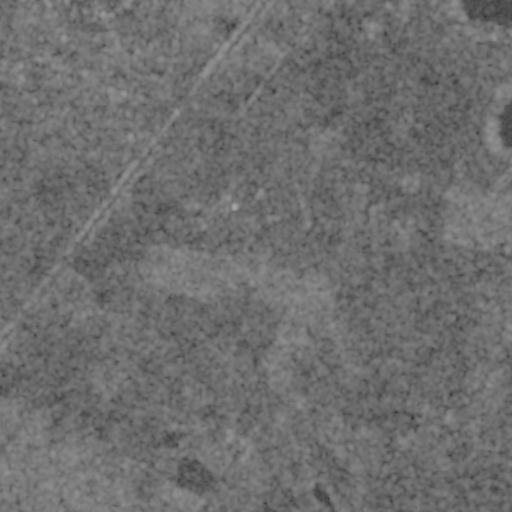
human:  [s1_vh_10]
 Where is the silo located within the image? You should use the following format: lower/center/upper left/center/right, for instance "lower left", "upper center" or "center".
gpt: The silo is located in the upper left of the image.
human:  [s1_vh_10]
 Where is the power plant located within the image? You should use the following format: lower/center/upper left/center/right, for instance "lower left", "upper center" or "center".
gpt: There is no power plant in the image.

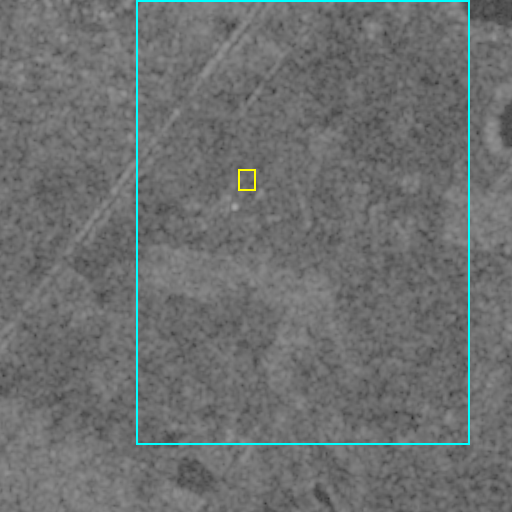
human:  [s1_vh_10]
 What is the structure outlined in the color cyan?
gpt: The structure outlined in cyan is a crop field.
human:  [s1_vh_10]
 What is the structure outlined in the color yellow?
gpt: The structure outlined in yellow is a park.
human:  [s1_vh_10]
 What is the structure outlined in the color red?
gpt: There is no red outline.